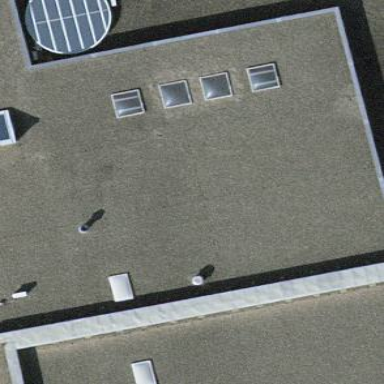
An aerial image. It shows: View of roof of building.